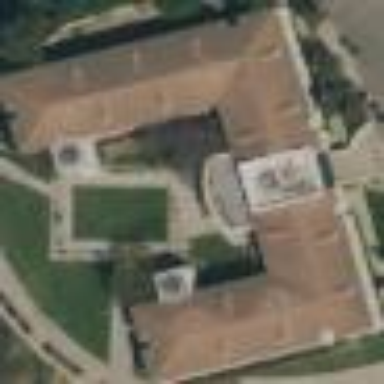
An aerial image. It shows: College building.